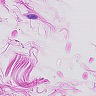
Metastatic tissue present: no